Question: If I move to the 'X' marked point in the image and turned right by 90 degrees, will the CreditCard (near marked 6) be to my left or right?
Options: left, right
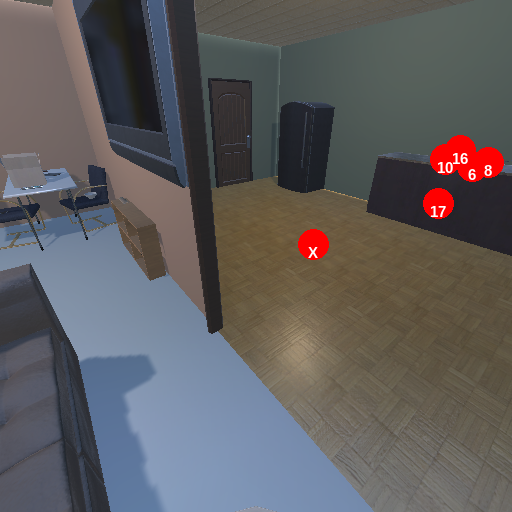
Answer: left